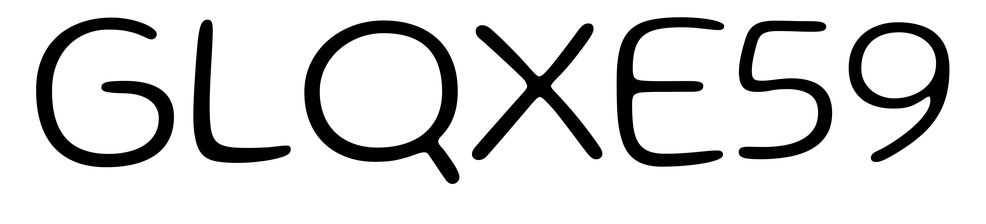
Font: Gluten_ExtraLight